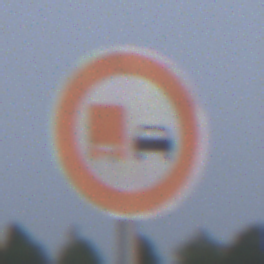
Verkehrszeichen: UeberholverbotKraftfahrzeuge
Umgebung: Outdoor, Nature
Tageszeit: SunriseSunset
Wetter: Overcast
Licht: Natural
Jahreszeit: NotSpecified
Kontrast: LowContrast